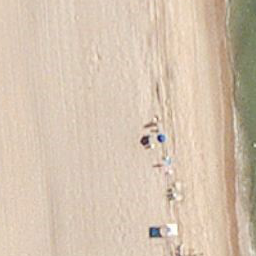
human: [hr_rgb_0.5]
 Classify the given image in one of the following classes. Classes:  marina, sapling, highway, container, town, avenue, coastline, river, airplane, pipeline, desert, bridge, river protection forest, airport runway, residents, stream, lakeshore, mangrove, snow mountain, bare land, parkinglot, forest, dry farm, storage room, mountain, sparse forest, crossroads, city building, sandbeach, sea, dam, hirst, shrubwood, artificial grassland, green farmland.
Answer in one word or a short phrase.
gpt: sandbeach